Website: walmart
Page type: newsletter-management
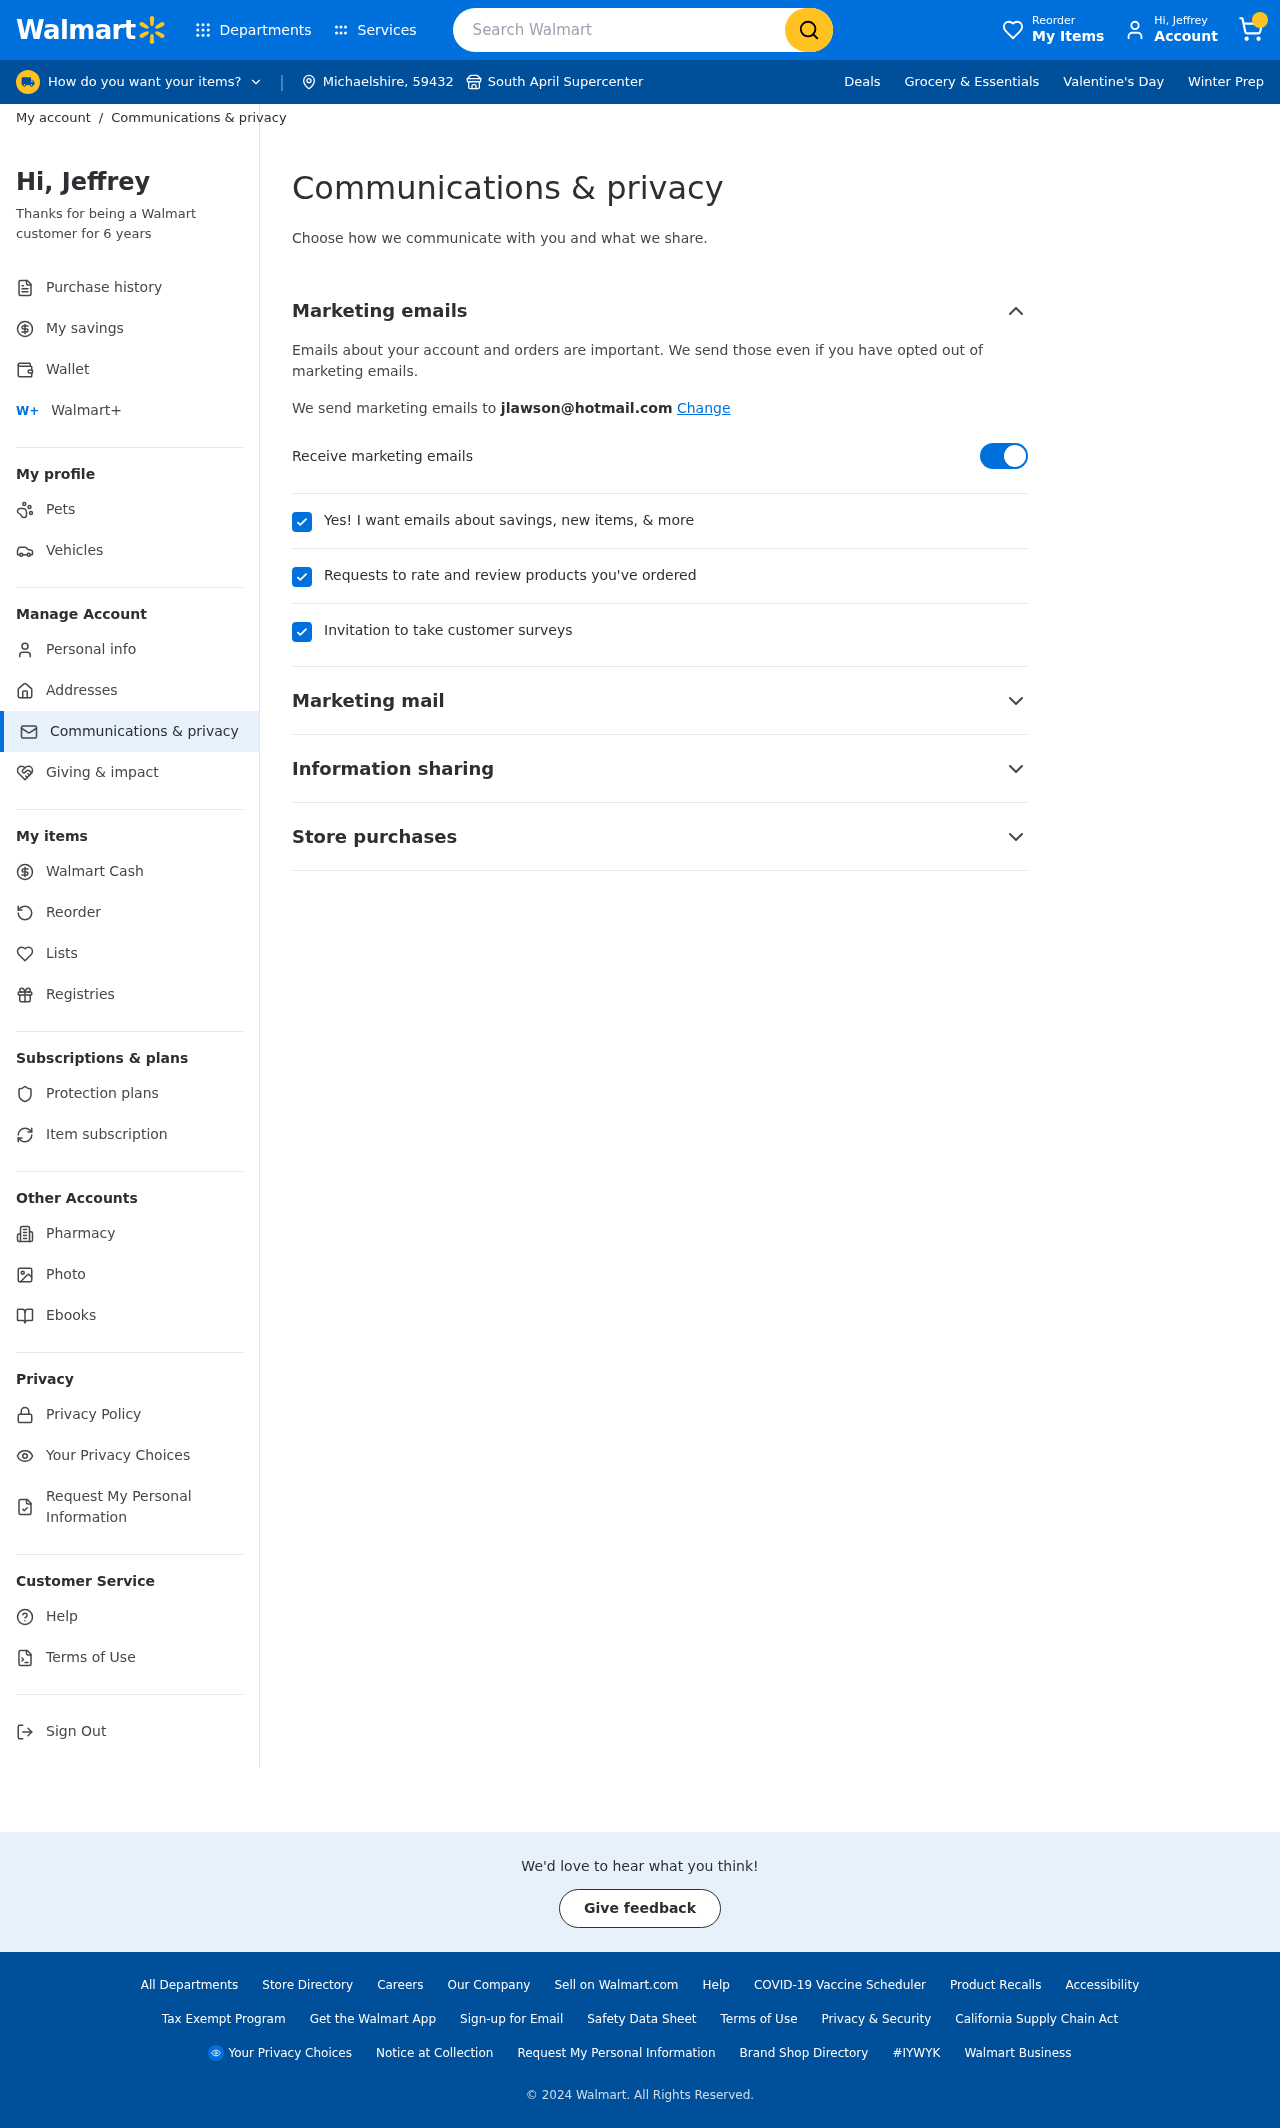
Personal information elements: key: PII_CITY
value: Michaelshire
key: PII_CITY2
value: South April
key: PII_EMAIL
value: jlawson@hotmail.com
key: PII_FIRSTNAME
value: Jeffrey
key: PII_POSTCODE
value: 59432
Search elements: key: HEADER_SEARCH
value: Search Walmart